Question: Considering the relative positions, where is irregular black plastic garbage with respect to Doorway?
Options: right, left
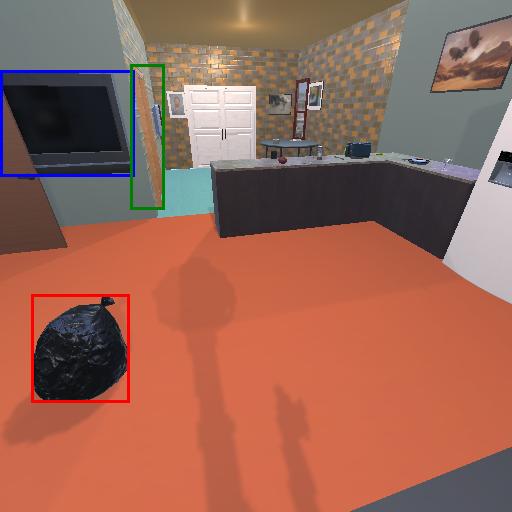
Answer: right